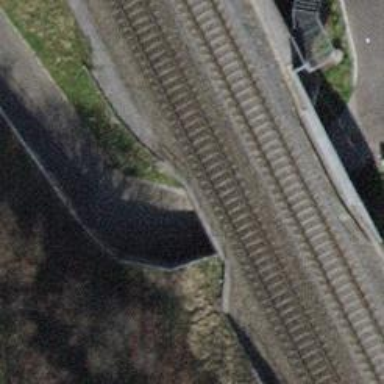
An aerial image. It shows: Railway bridge with electrified contact line. There is one track on the bridge.